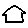
Label: house